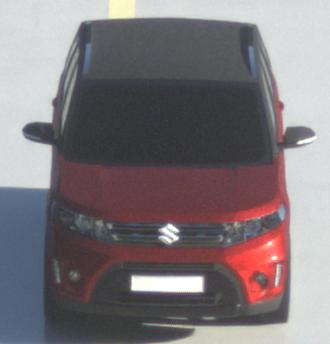
Make: Suzuki
Model: Vitara 1.6
Detailed model: Vitara (LY)
Model produced from: 2015/04
Model produced until: 2018/08
Doors: 5
Color: red
Road condition: wet road
Daytime: sunrise or sunset
Contrast: medium contrast